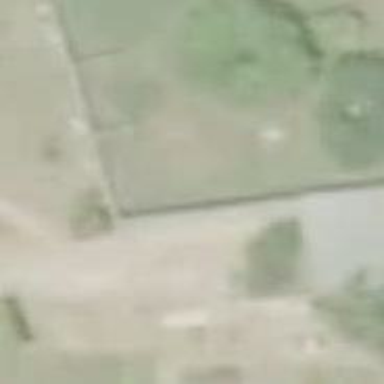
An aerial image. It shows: Fence.